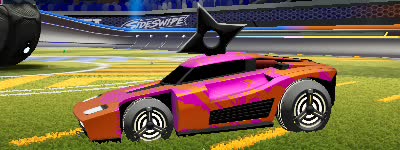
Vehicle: breakout